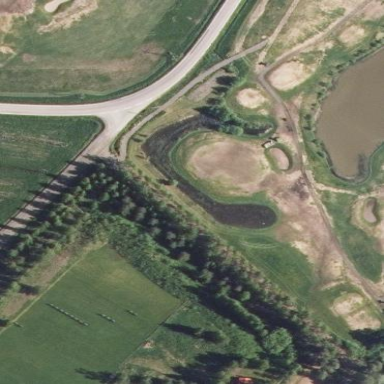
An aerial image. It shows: Water hazard in golf course. The hazard is natural water feature.